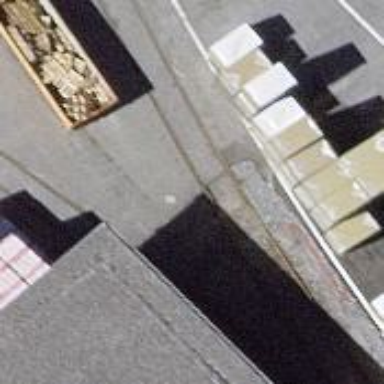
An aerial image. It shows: Single-track spur railway line.